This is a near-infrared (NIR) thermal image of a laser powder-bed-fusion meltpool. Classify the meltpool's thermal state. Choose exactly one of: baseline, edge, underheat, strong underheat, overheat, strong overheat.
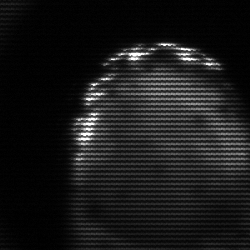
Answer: edge